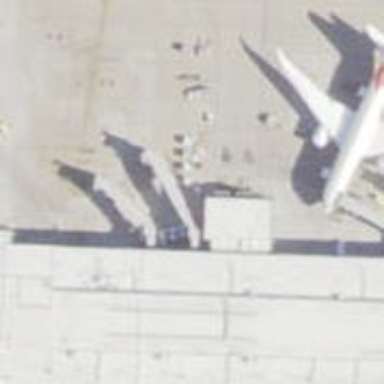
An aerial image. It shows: Airport gate.